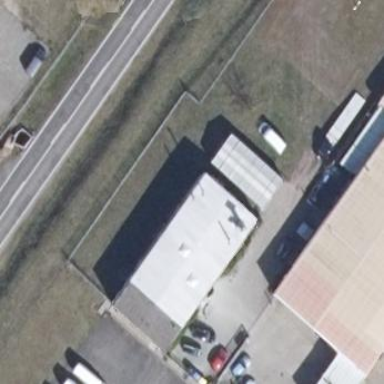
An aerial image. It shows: Garage.